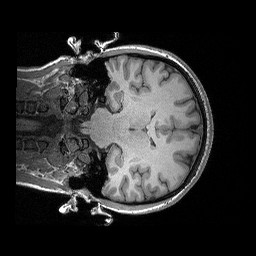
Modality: T1w
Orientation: coronal
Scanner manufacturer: siemens
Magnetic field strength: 3 T
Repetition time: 2.3 s
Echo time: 0.00298 s